Question: What is the maximum amount of money that can be robbed from the houses? The connected houses cannot be robbed at the same time.
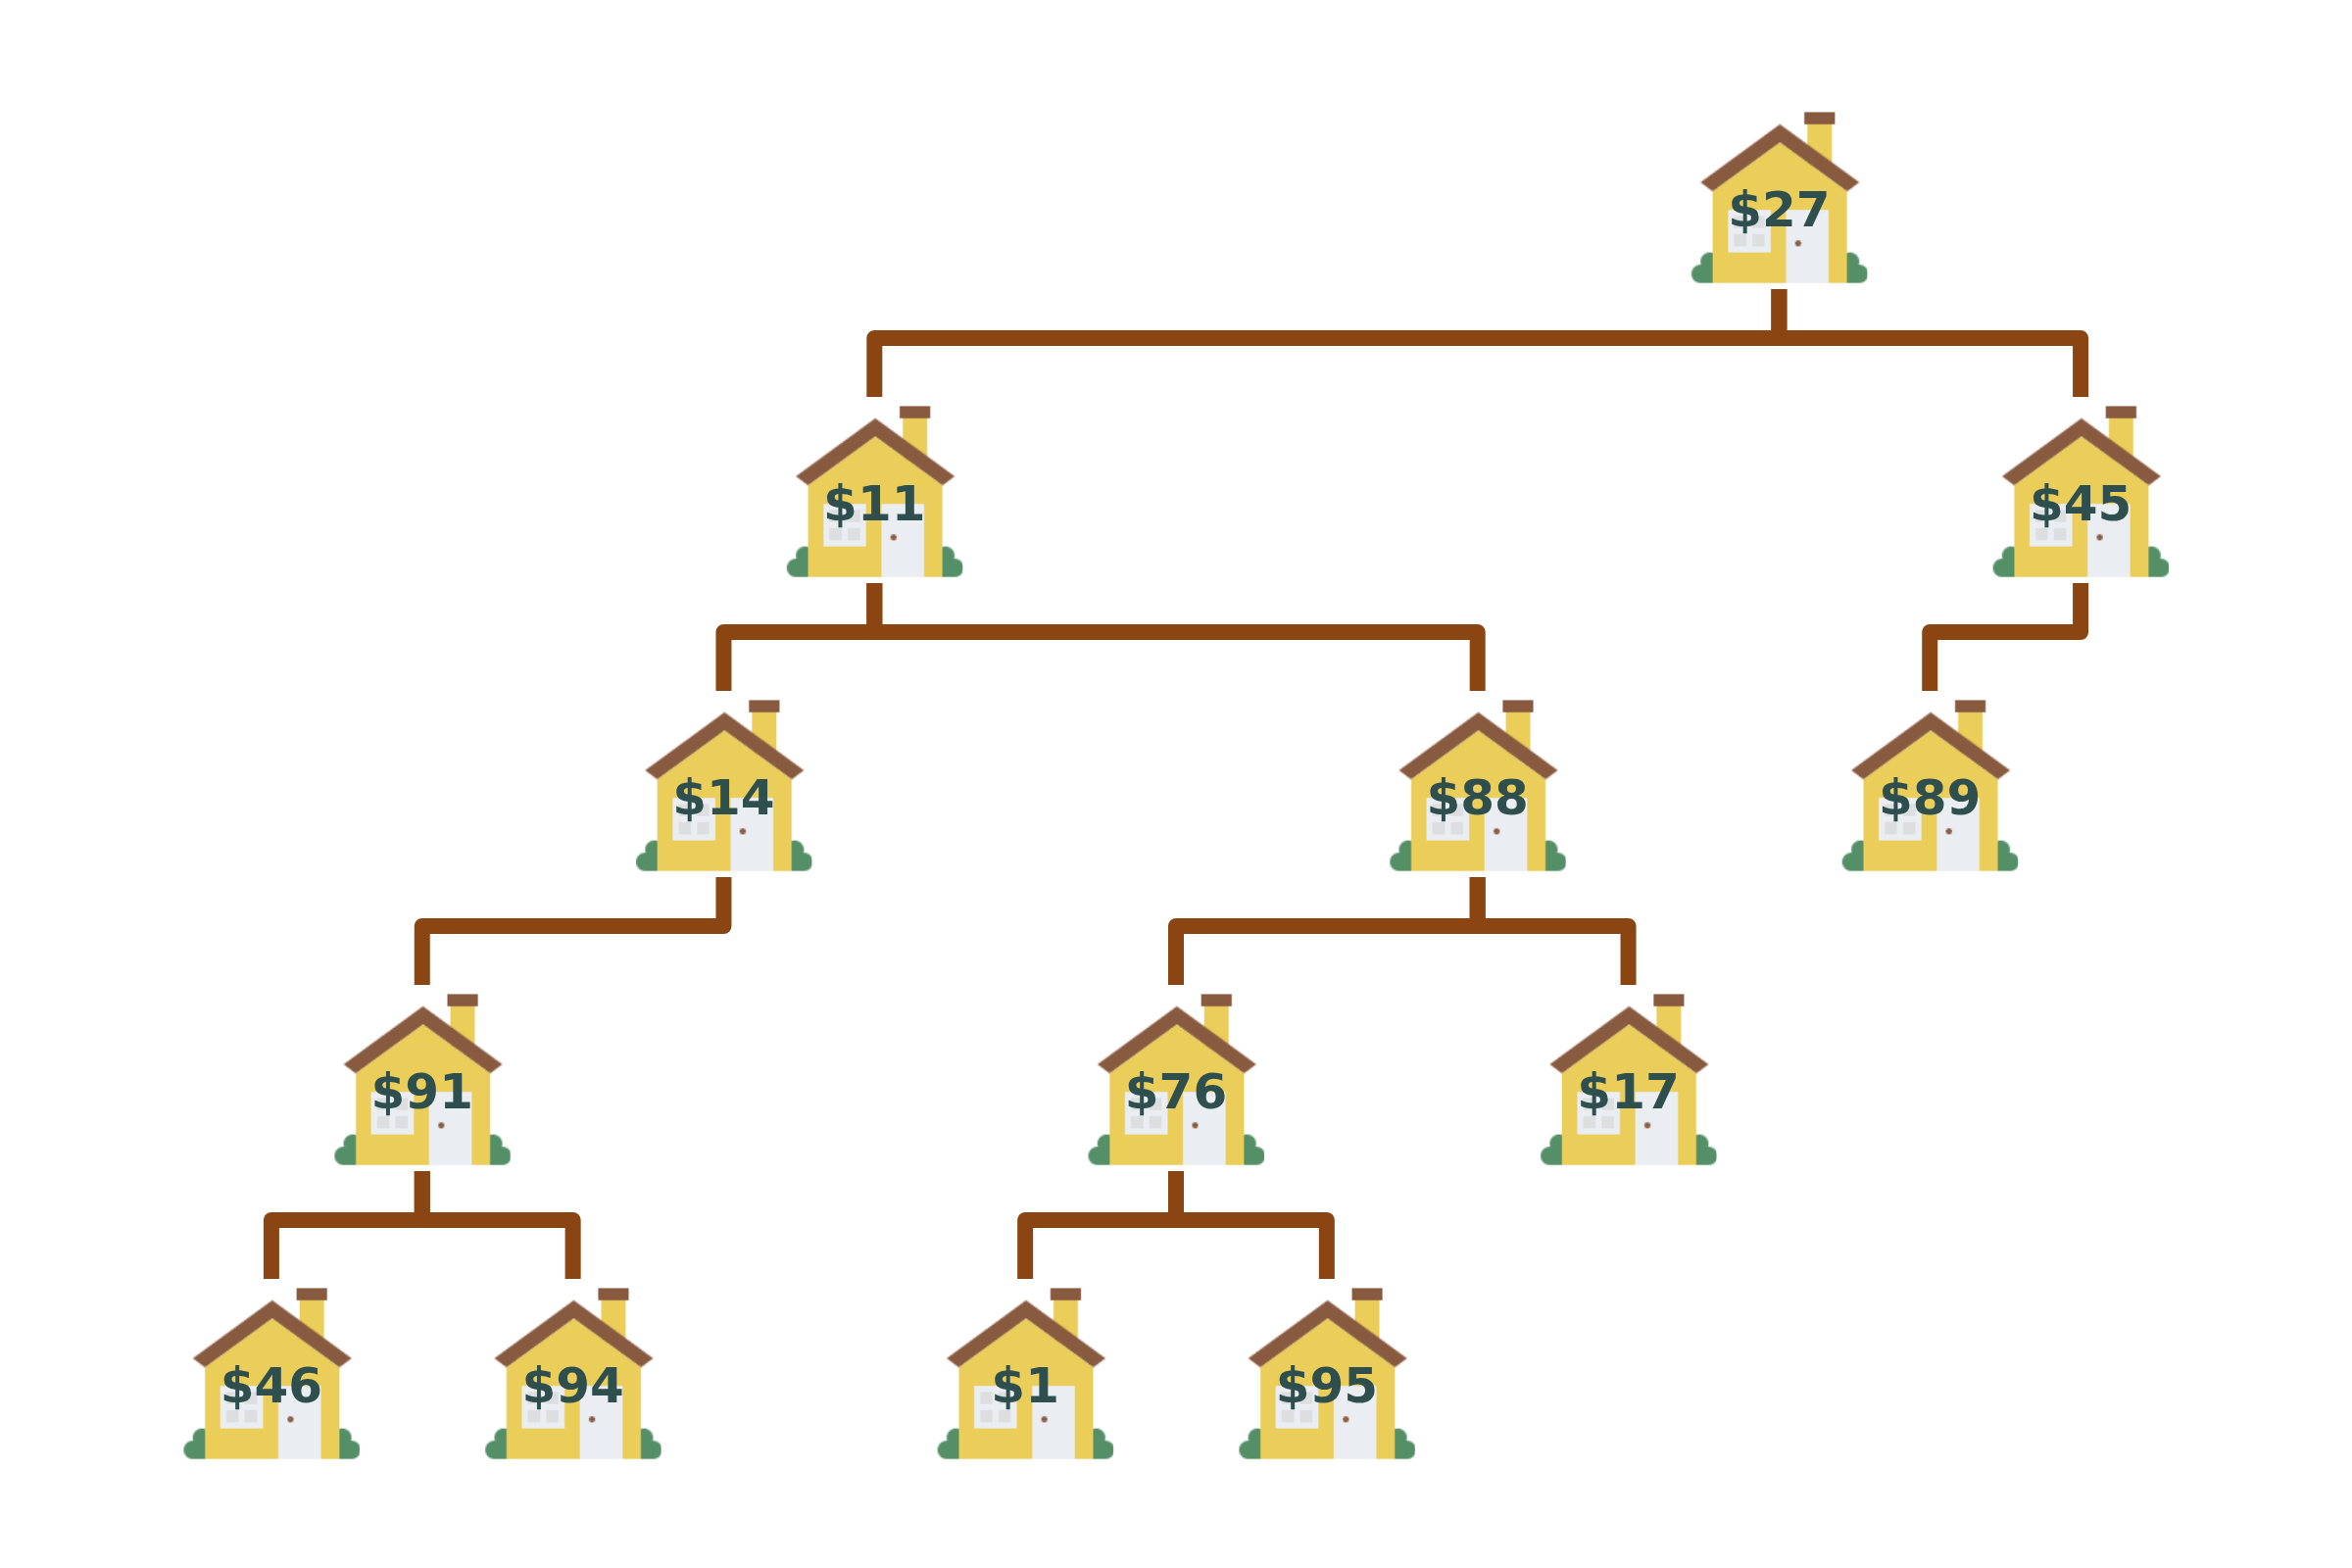
Answer: 454